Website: bh-photo
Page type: billing-address
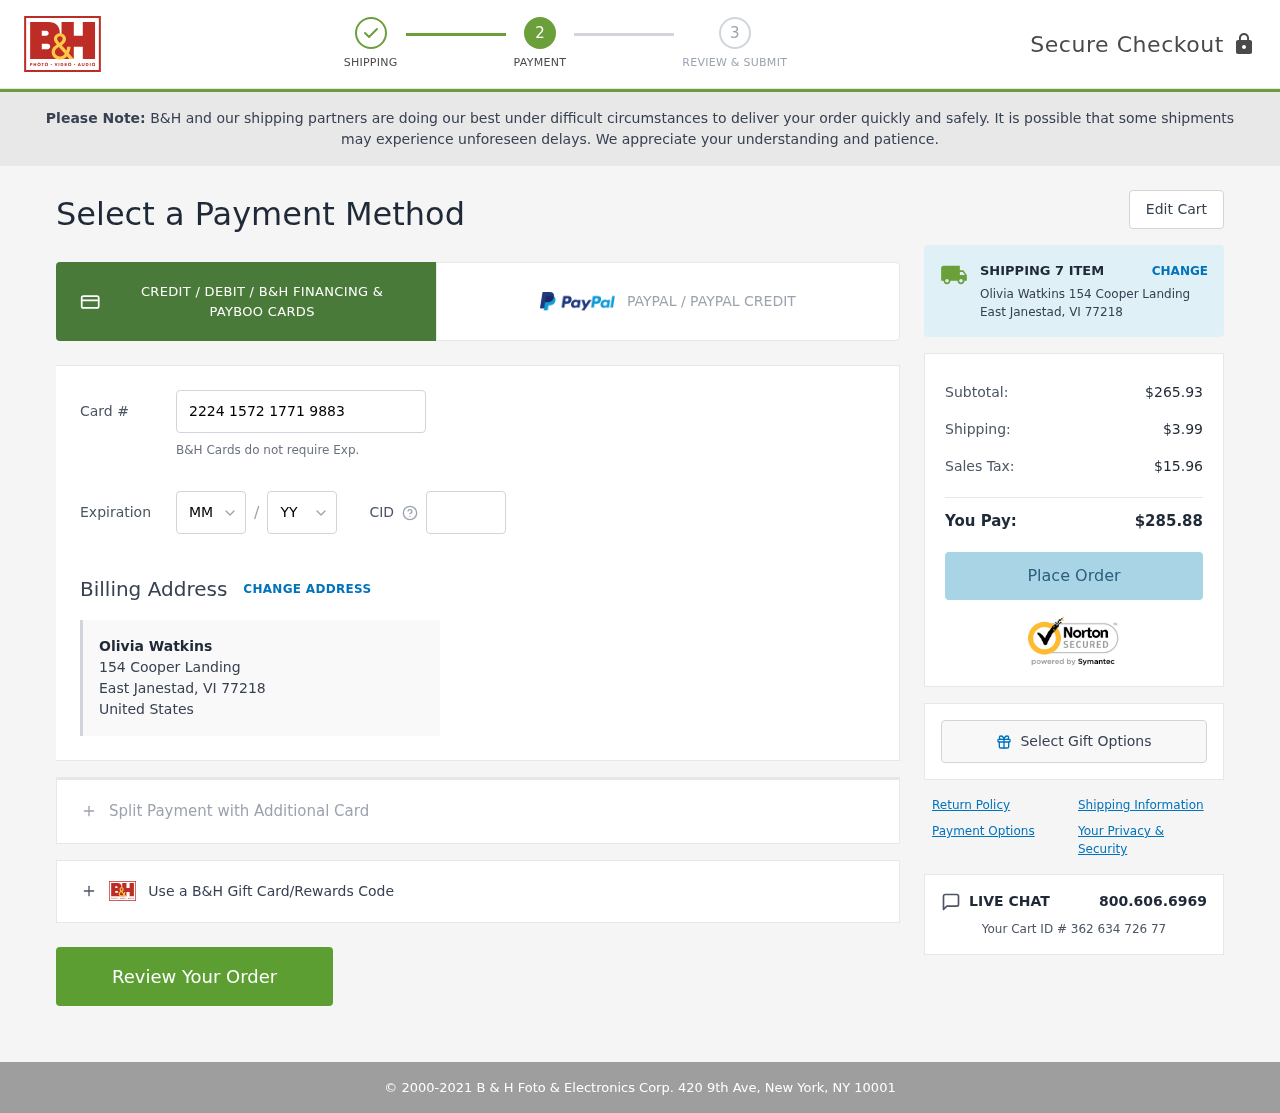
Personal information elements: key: PII_CARD_CVV
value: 751
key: PII_CARD_EXPIRY_MONTH
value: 01
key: PII_CARD_EXPIRY_YEAR
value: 27
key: PII_CARD_NUMBER
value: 2224 1572 1771 9883
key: PII_CITY
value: East Janestad
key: PII_COUNTRY
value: United States
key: PII_FULLNAME
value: Olivia Watkins
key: PII_POSTCODE
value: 77218
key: PII_STATE_ABBR
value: VI
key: PII_STREET
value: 154 Cooper Landing
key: PII_FULLNAME2
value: Olivia Watkins
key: PII_STREET2
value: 154 Cooper Landing
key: PII_CITY_STATE_ZIP2
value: East Janestad, VI
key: PII_POSTCODE2
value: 77218
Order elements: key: ORDER_NUM_ITEMS
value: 7
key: ORDER_SUBTOTAL
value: $265.93
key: ORDER_SHIPPING_COST
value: $3.99
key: ORDER_TAX
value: $15.96
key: ORDER_TOTAL
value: $285.88
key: ORDER_ID
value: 362 634 726 77